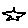
Label: star